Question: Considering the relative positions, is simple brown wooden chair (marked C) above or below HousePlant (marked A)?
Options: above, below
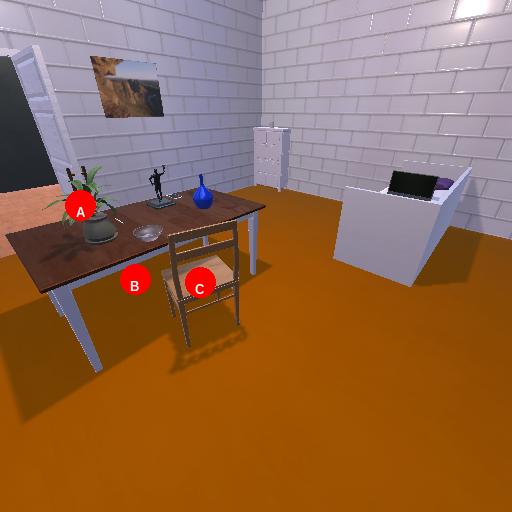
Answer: above